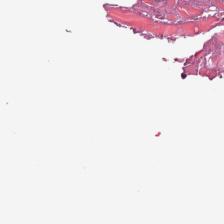
Label: Non-Tumor